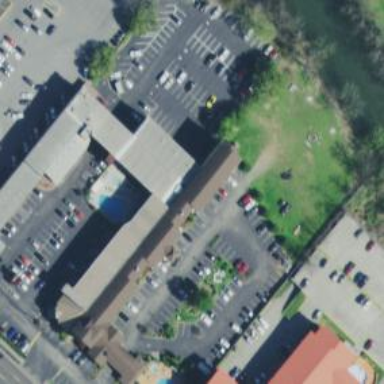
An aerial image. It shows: Hotel building.